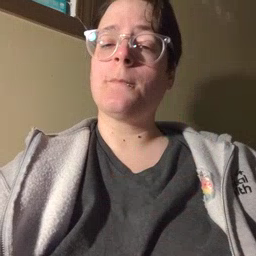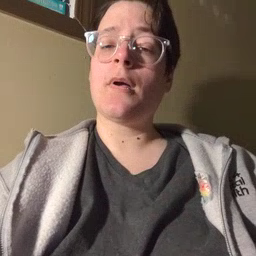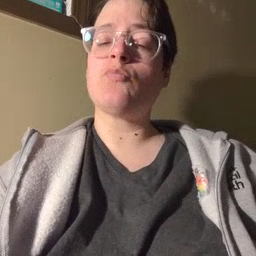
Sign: bedroom